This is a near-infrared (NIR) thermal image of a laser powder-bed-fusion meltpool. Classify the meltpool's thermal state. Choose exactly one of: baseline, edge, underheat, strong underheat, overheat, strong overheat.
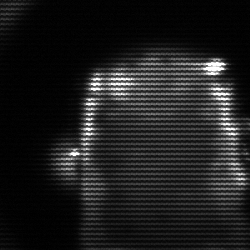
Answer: baseline